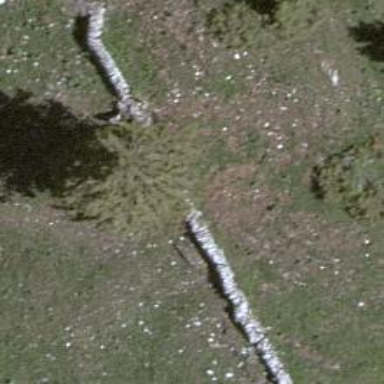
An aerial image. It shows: Wall barrier.